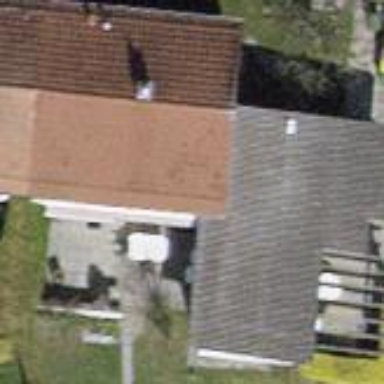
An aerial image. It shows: Building with tiled roof.